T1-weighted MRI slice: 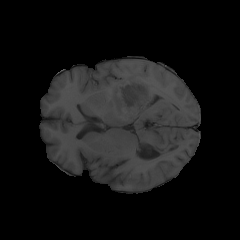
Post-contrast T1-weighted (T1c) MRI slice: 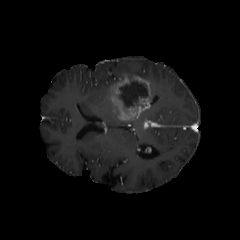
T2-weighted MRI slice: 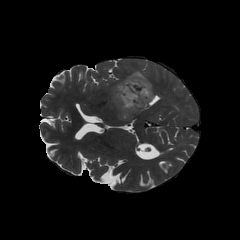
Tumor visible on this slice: yes